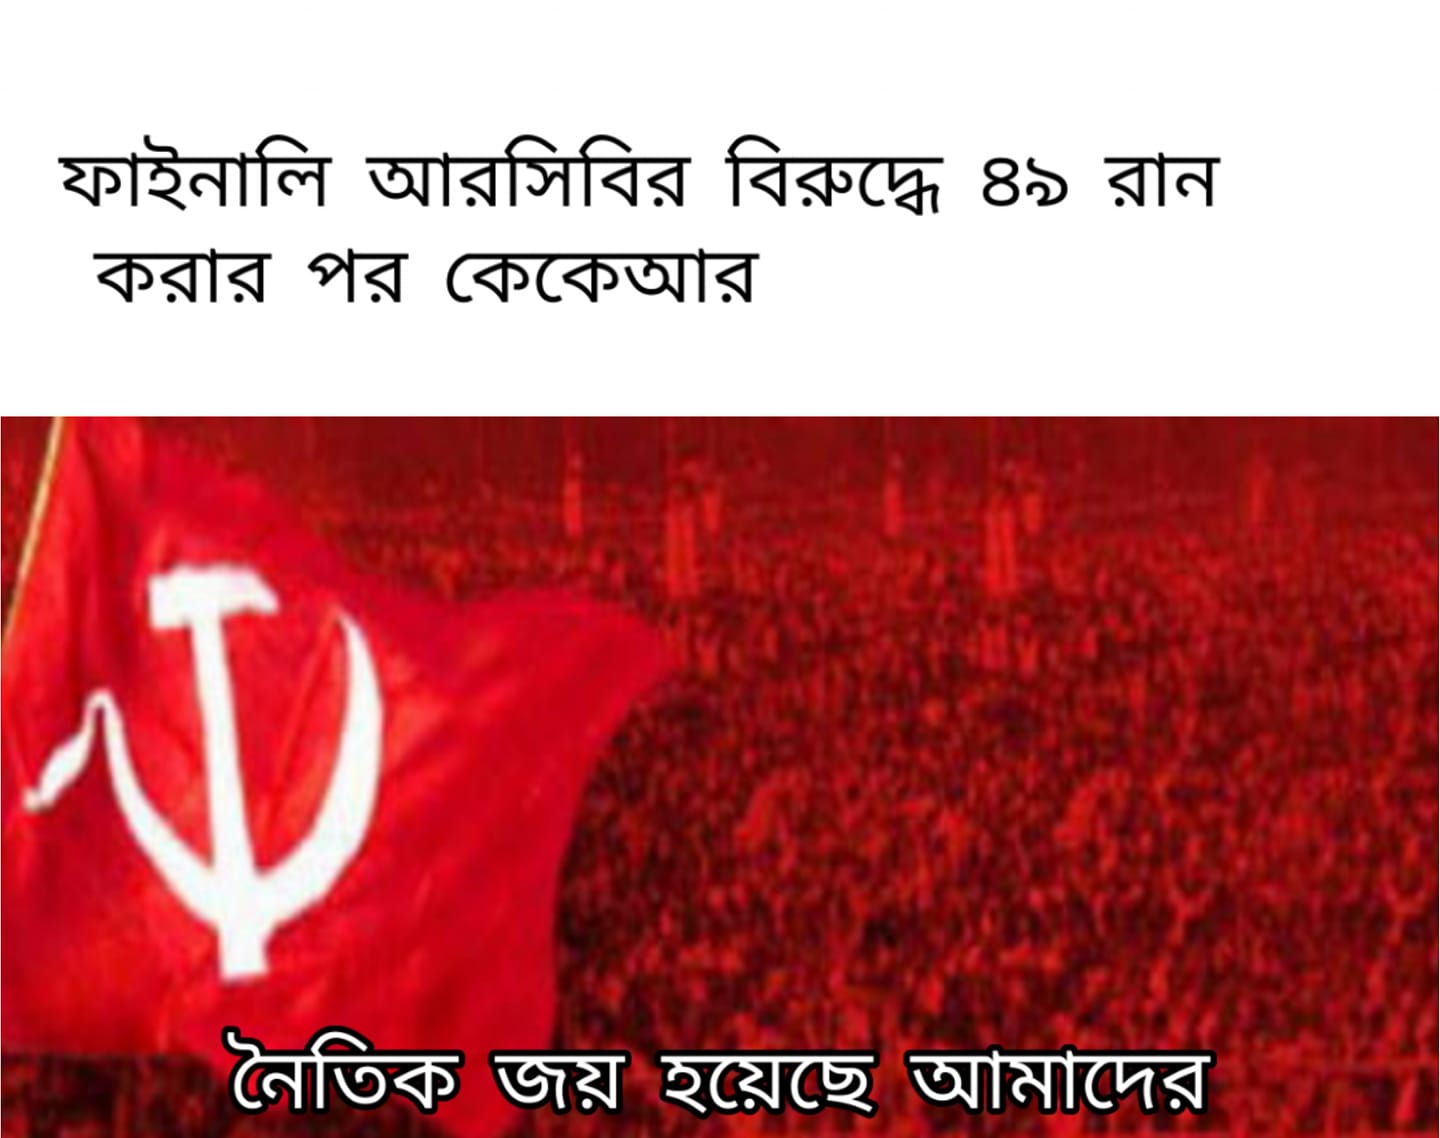
Caption: ফাইনালি আরসিবির বিরুদ্ধে ৪৯ রান করার পর কেকেআর    নৈতিক জয় হয়েছে আমাদের
Label: hate